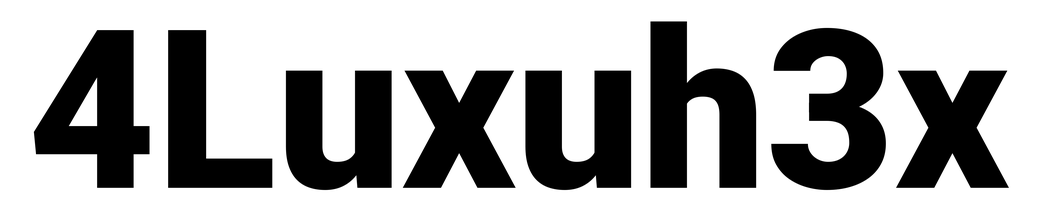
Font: Roboto_Black